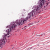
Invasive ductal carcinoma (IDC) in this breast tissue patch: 0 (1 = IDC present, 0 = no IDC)